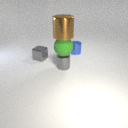
large green rubber sphere above small gray metal cylinder